Question: I have an iOS app with an IAP, I would like to detect when the user is tapping the OK button on the "Thank You" UIAlert that is shown at the end of each purchase.

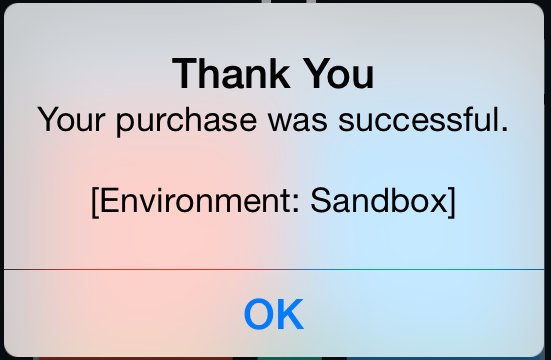
Answer: I don't think there is any sure fire method.
Interested to know why. As this is an iOS alert it could be that the app is inactive while it's presented so you would receive an app delegate callback / notification when the alert is dismissed. I haven't tested that so you would need to confirm.